Interaction volume radius: 10 \u00c5
Interaction volume height: 25 \u00c5
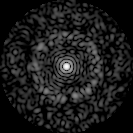
Disorder parameter: 0.8408